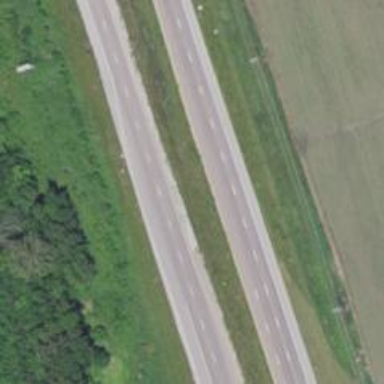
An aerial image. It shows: Expressway with asphalt surface categorized as trunk highway.